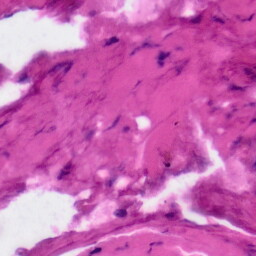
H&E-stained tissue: Tonsil